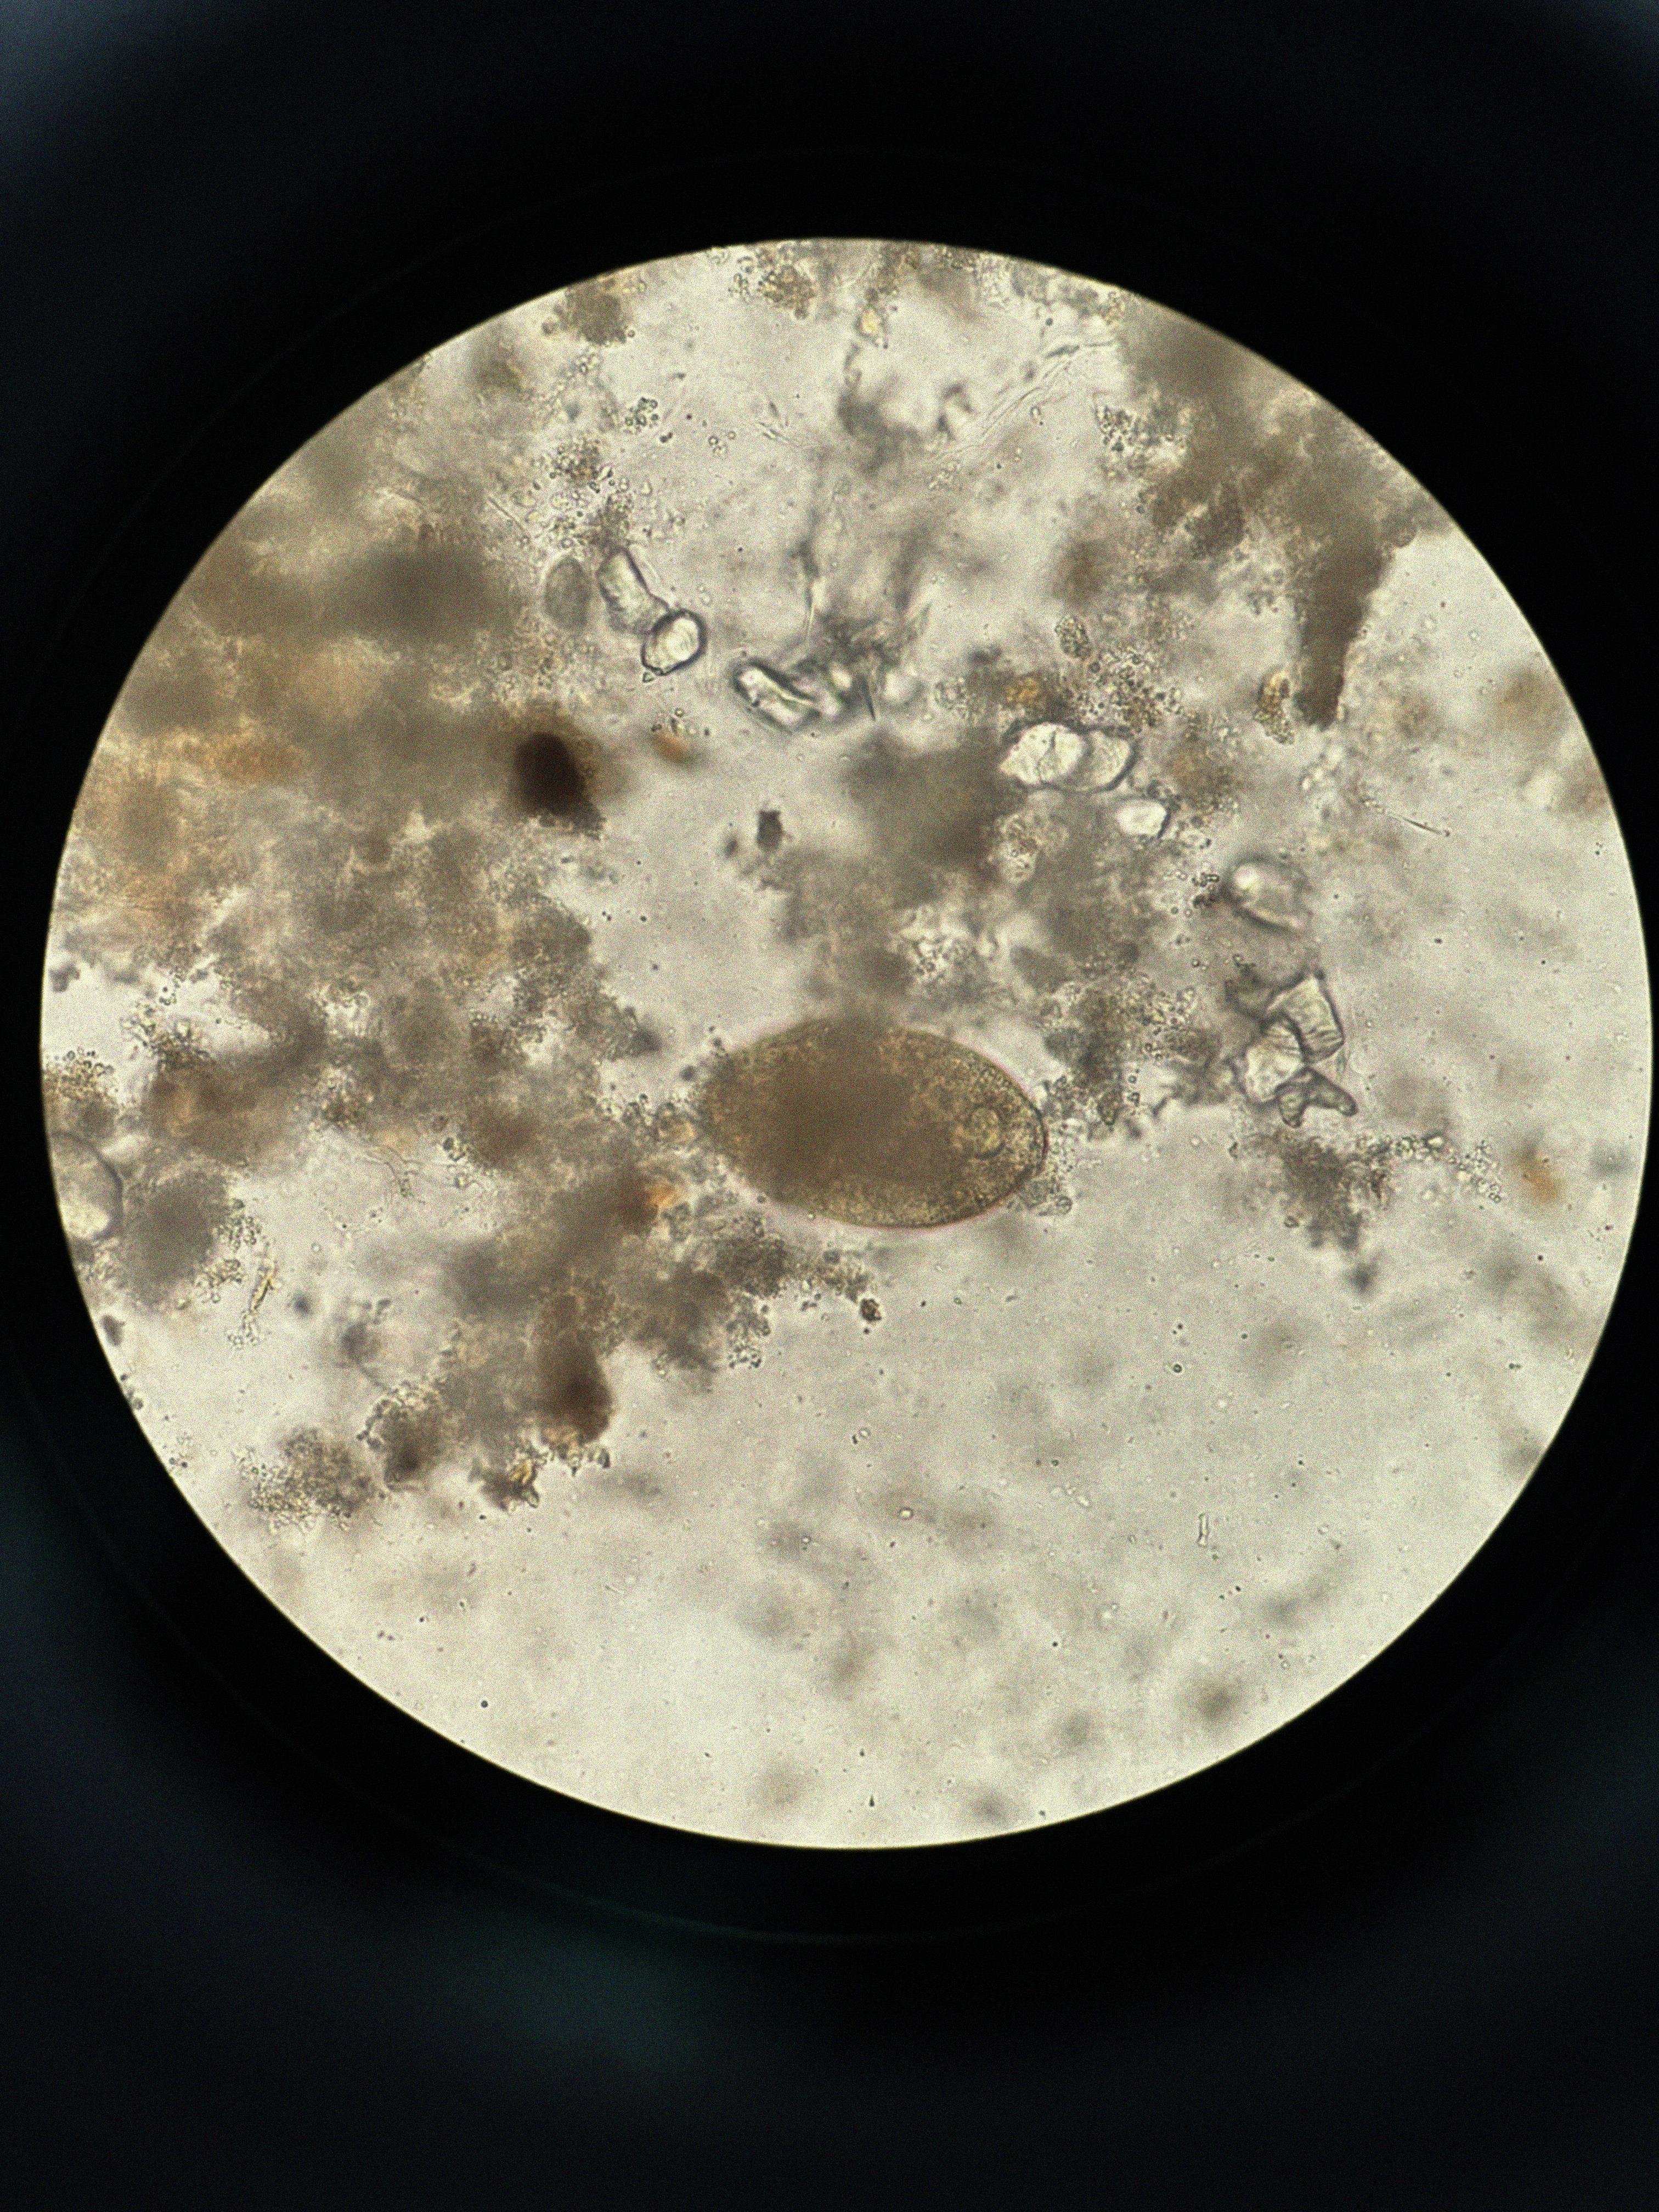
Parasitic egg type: Fasciolopsis buski